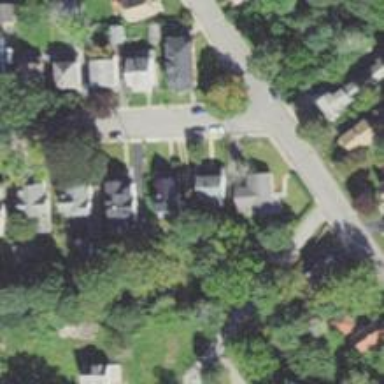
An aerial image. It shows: Residential driveway serving as service road.